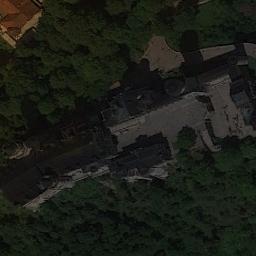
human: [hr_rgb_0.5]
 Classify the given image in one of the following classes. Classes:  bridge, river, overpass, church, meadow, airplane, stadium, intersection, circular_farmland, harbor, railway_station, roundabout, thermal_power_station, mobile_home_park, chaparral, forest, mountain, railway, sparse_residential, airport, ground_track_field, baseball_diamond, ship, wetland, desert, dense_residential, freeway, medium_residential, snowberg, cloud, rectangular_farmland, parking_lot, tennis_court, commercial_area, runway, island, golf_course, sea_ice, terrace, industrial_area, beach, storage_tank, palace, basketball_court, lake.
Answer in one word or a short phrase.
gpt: palace